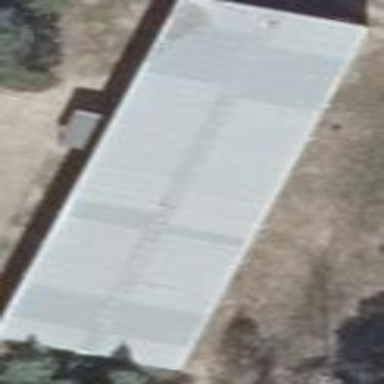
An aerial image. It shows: Flat-roofed building with grey roof.